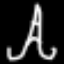
Label: The Eiffel Tower